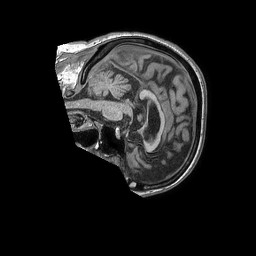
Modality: T1w
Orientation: sagittal
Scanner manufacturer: philips
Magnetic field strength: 1.5 T
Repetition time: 0.007667 s
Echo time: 0.003493 s